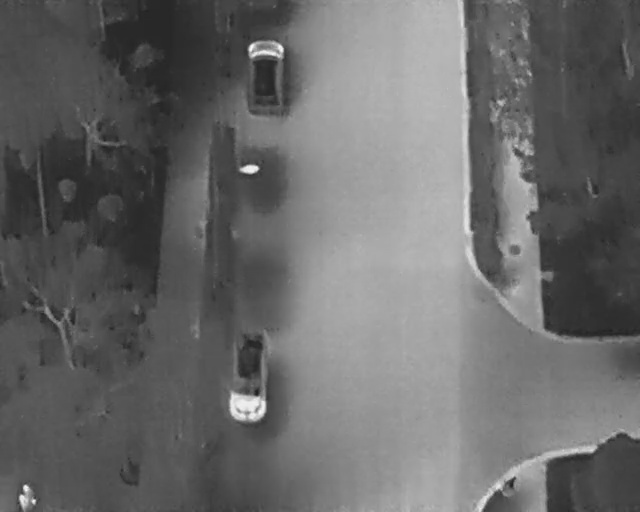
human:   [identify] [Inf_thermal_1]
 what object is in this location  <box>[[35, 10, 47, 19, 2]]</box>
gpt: <ref>1 large car at the top</ref>